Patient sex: M
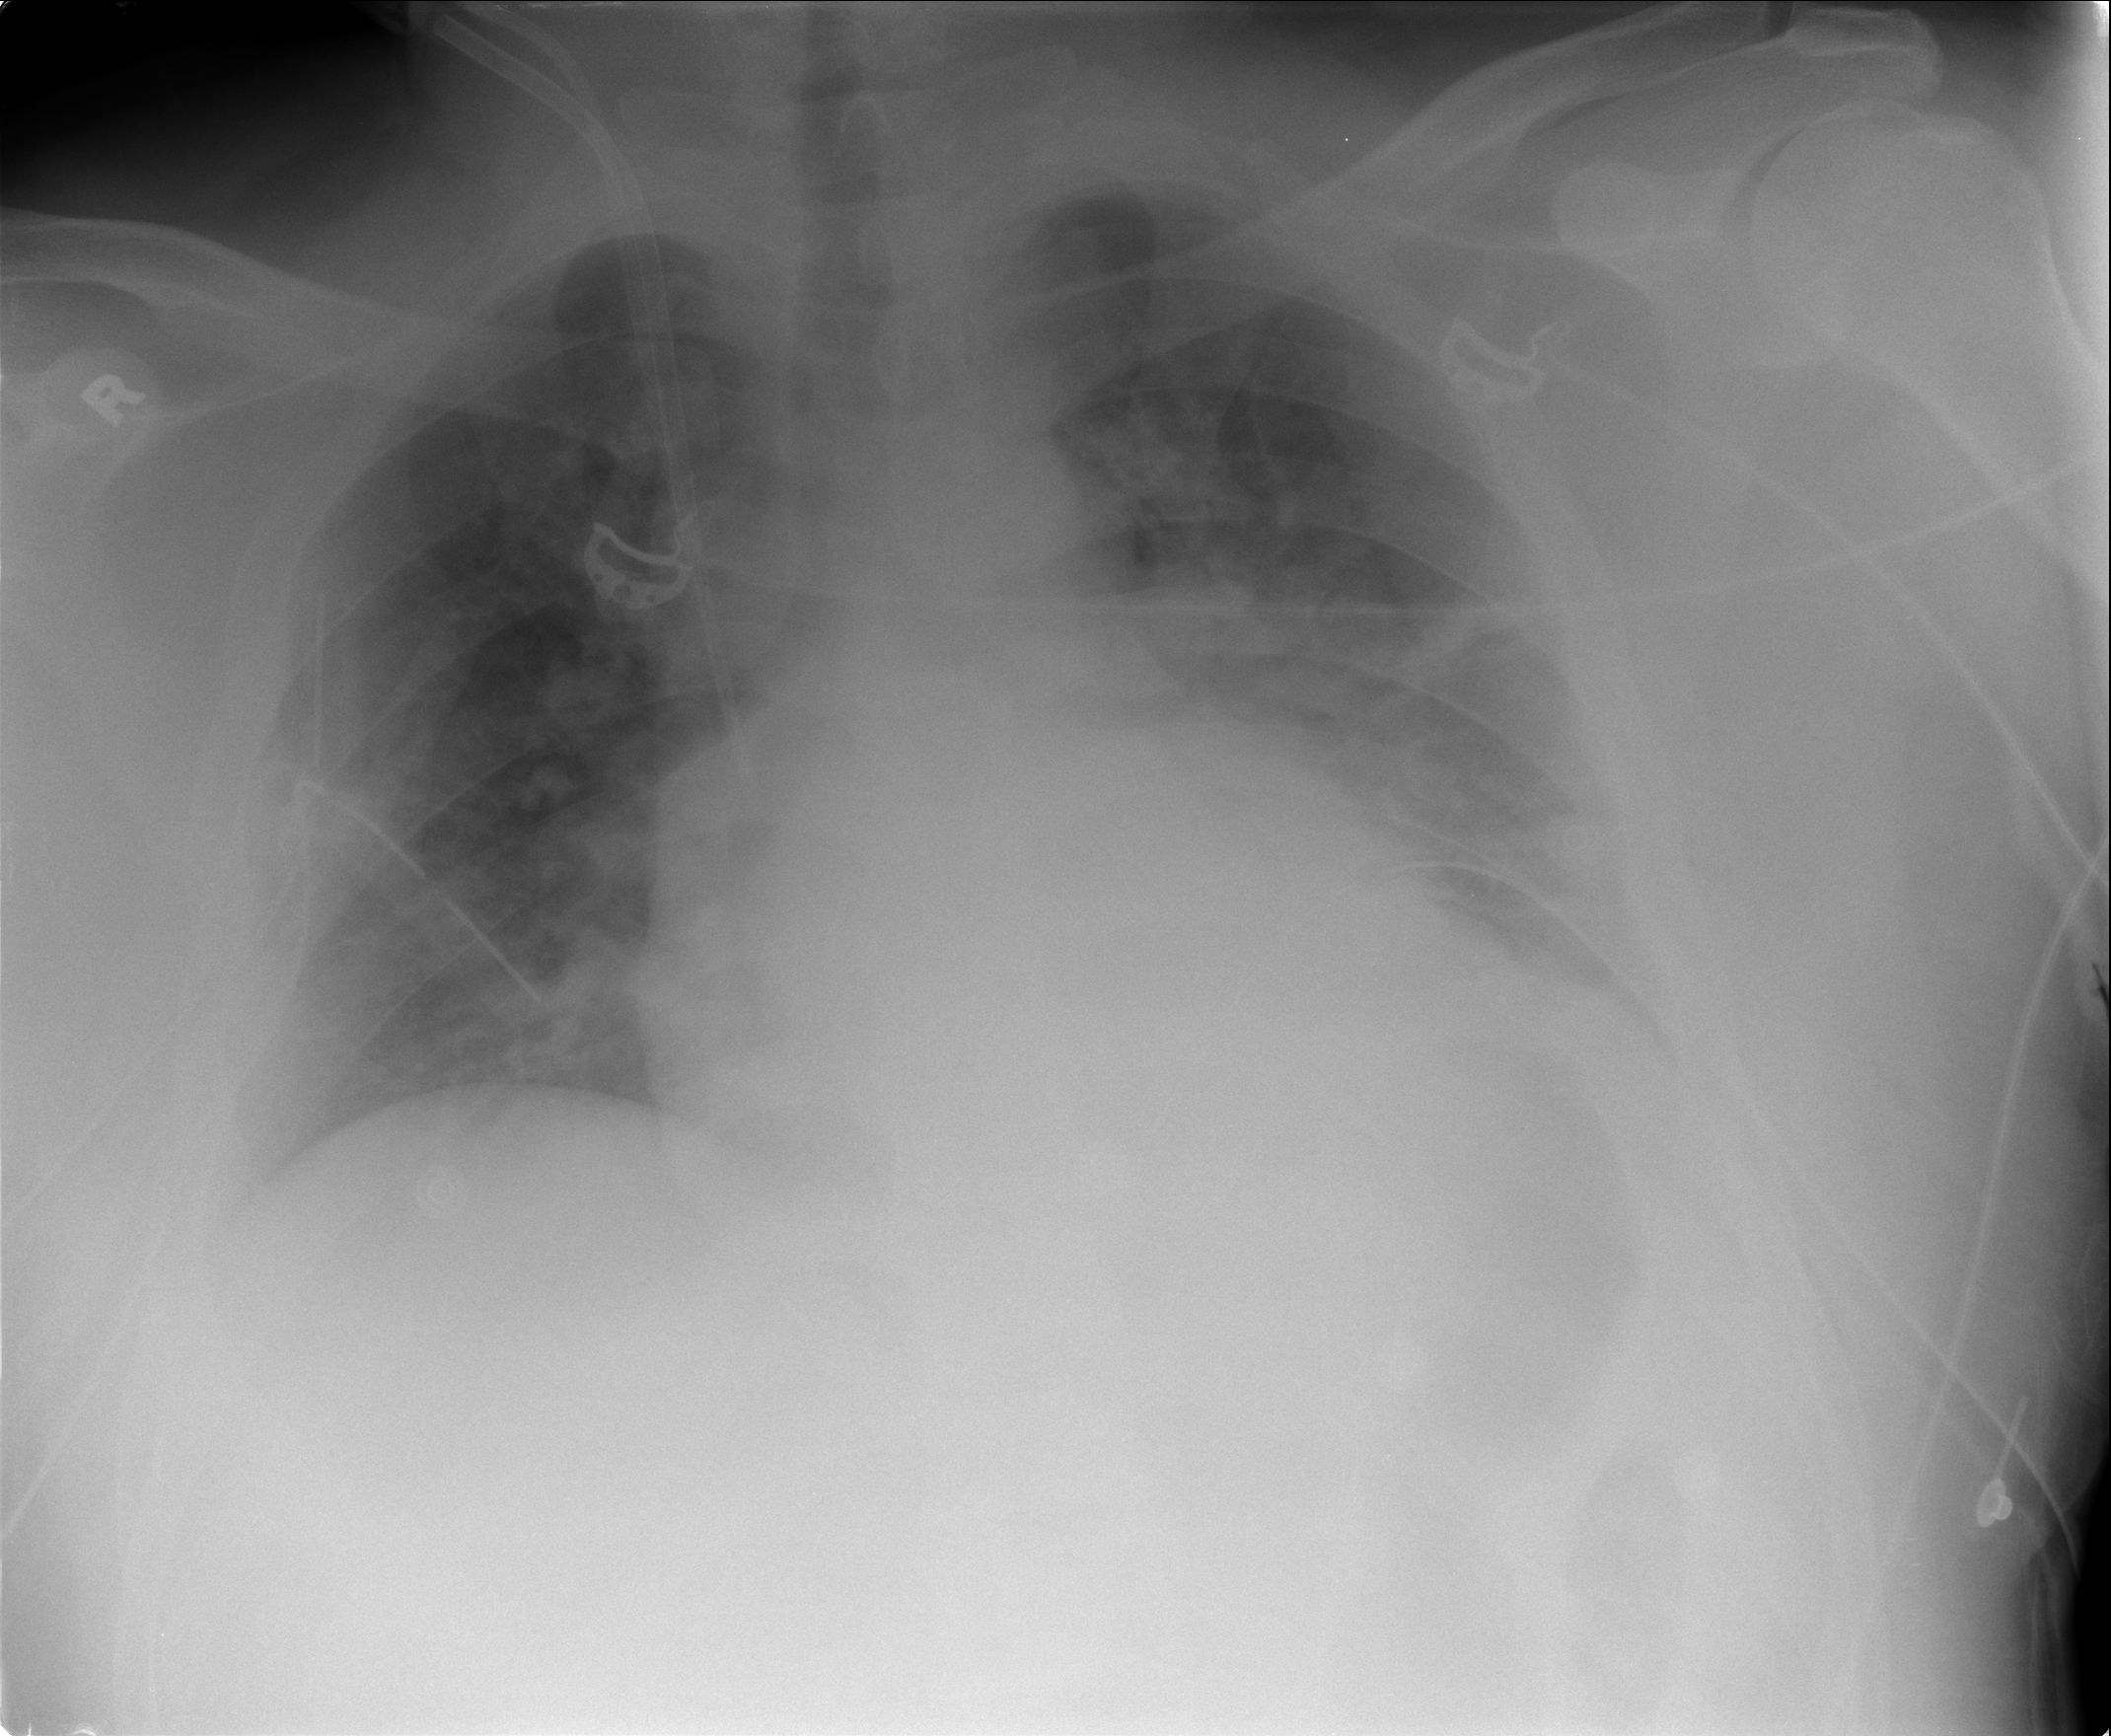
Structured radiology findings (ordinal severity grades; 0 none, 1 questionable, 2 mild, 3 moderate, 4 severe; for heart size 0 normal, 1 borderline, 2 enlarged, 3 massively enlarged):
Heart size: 2
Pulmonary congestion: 3
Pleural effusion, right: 2
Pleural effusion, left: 2
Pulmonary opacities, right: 2
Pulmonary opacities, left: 2
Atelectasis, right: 2
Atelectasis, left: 2